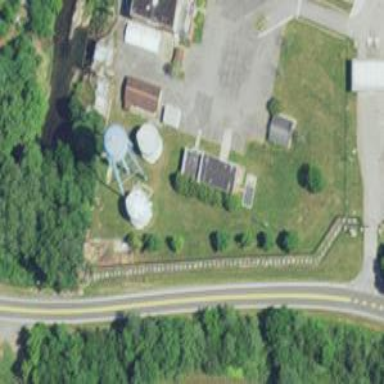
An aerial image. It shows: Water tower that is man-made.